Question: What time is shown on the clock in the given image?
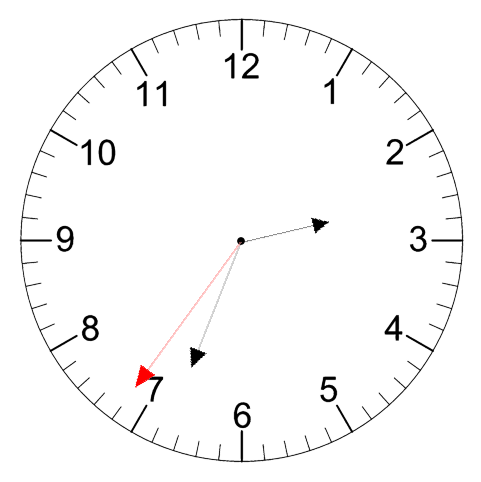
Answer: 02:33:36